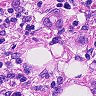
Metastatic tissue present: yes